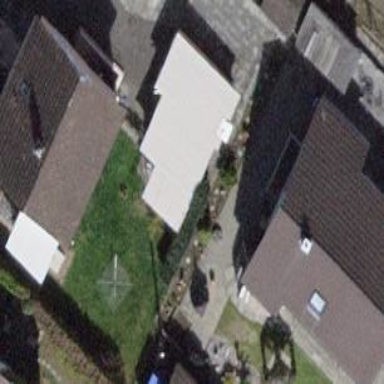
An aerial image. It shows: Garage building.